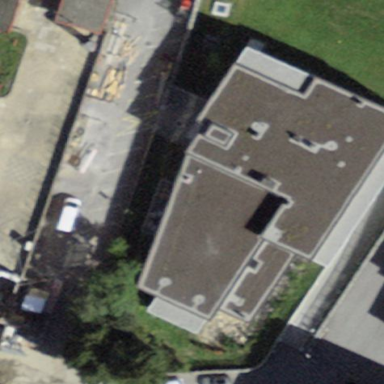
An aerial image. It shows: Building with flat roof.